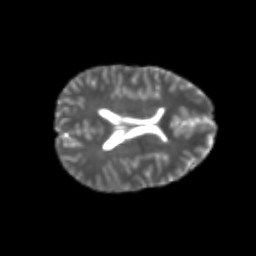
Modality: T2w
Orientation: axial
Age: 22
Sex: female
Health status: healthy
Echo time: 0.074 s